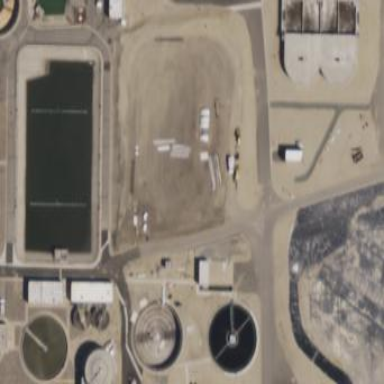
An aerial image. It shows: View of wastewater plant.